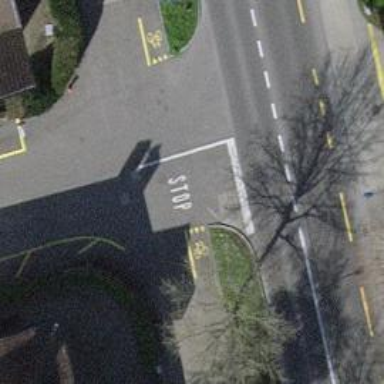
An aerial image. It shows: Residential road with asphalt surface and sidewalk.